Chest X-ray:
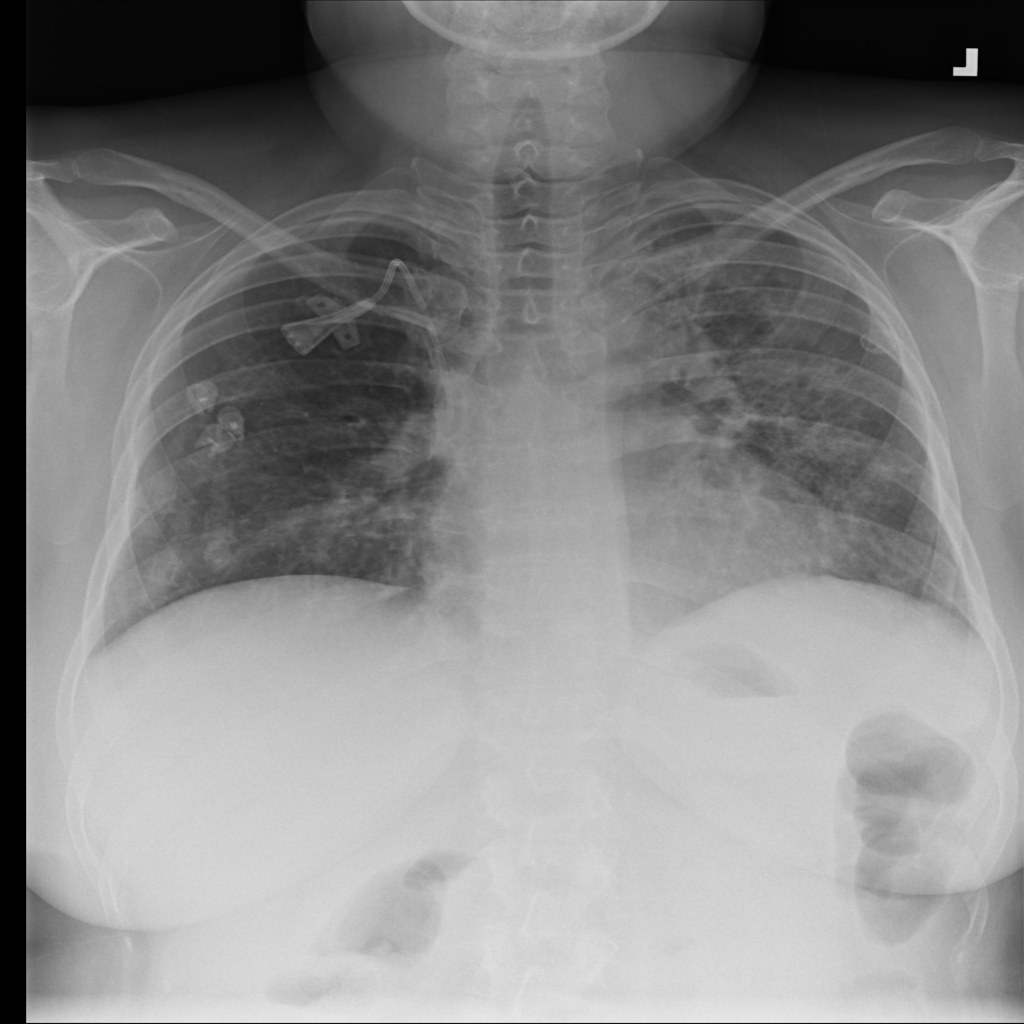
Findings: Consolidation, Effusion
No abnormal finding: no